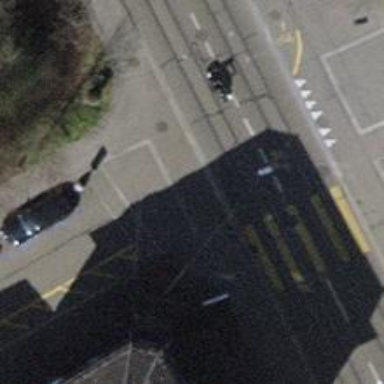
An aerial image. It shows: Unmarked crossing with traffic calming table.